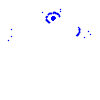
Particle: pion